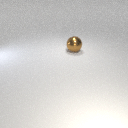
large brown metal sphere